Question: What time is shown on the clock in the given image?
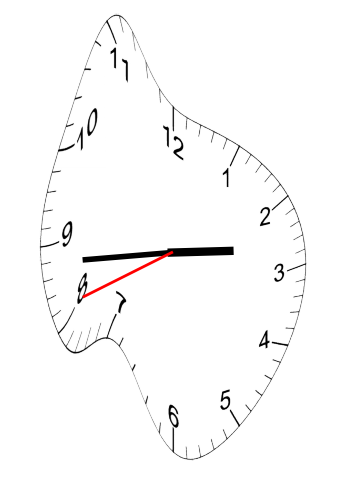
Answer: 02:43:41